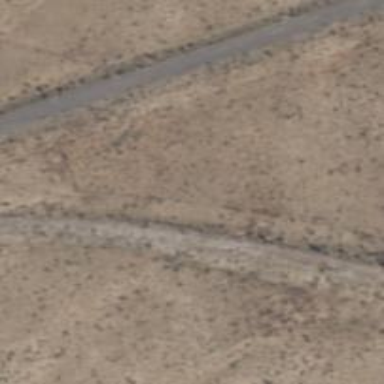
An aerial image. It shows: Track road.